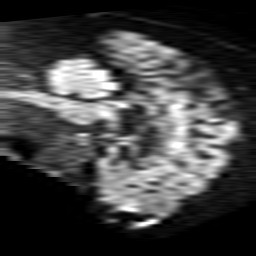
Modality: TRACE
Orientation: sagittal
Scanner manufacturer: philips
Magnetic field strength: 1.5 T
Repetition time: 3.643 s
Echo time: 0.09255 s